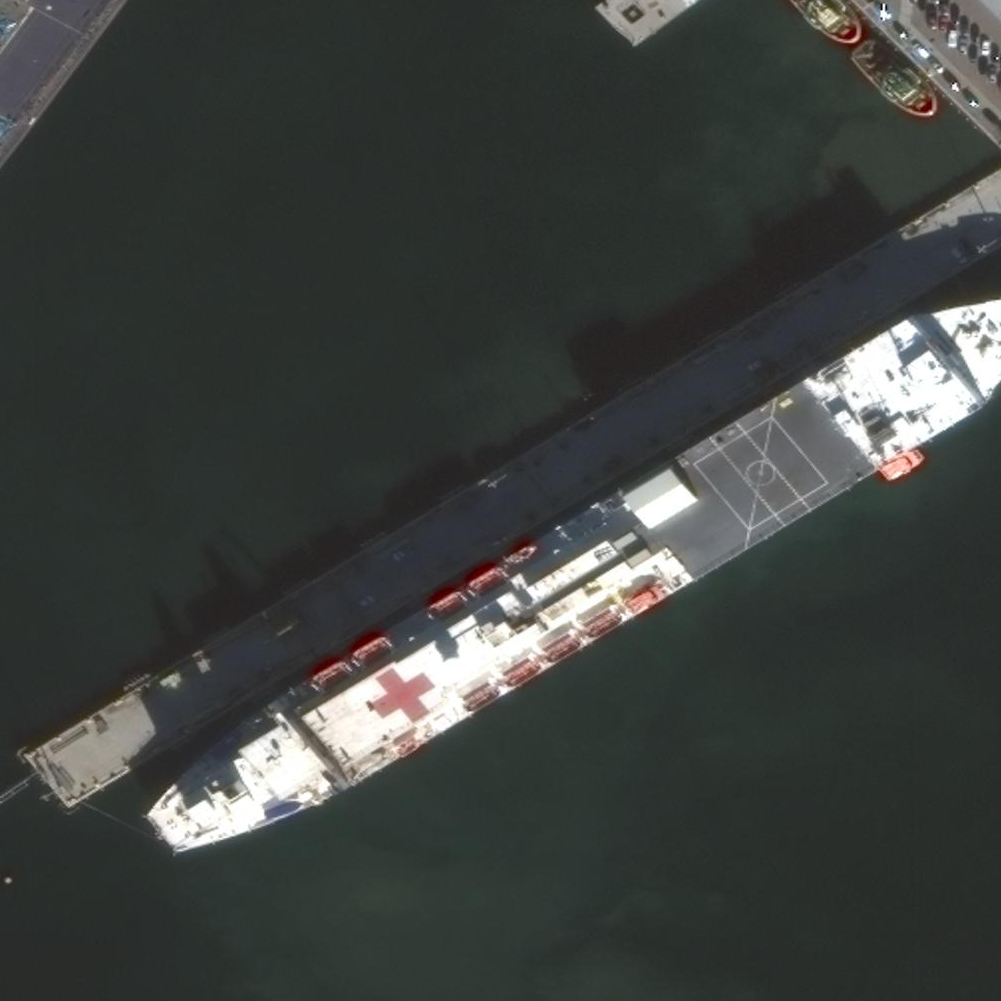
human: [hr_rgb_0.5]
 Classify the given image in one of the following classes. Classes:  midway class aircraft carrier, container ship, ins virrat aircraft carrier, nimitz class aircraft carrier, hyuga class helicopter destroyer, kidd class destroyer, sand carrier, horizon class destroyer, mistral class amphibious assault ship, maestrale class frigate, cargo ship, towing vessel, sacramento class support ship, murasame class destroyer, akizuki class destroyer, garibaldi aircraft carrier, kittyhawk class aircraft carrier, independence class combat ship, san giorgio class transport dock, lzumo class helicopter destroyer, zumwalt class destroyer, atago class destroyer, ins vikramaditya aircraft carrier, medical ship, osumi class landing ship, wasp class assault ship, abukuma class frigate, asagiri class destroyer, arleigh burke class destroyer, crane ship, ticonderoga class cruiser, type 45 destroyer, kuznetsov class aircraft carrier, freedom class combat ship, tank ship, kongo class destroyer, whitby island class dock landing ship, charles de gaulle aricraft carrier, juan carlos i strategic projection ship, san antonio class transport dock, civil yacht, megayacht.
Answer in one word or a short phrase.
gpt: Medical ship